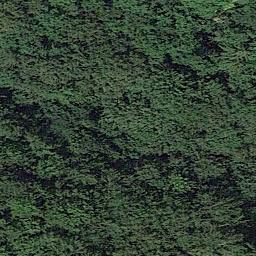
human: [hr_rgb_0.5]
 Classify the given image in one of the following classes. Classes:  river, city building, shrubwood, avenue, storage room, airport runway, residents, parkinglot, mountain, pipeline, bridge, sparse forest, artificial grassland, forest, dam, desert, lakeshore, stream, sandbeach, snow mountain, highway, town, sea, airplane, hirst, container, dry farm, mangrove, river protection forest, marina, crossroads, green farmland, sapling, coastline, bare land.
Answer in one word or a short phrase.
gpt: forest